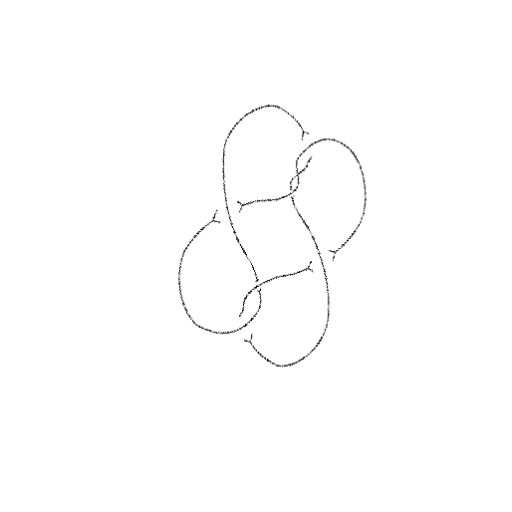
Crossing number: 7